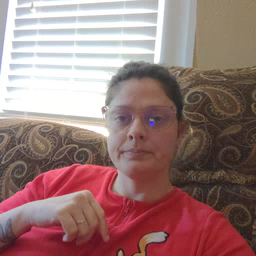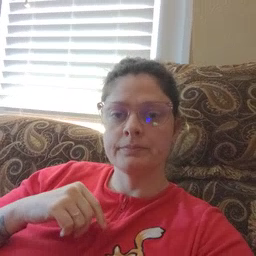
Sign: gum